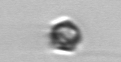
Label: Dinophyceae